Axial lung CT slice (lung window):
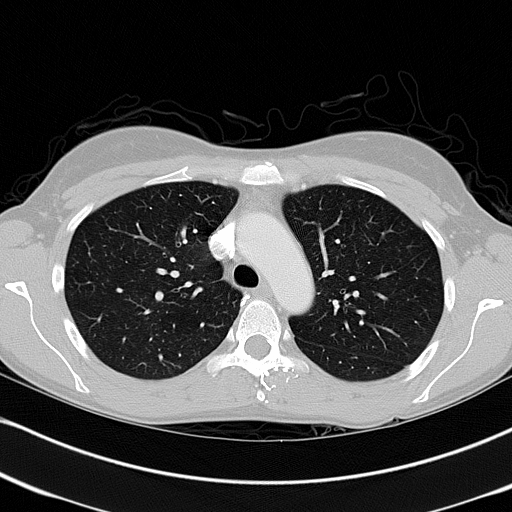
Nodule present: no